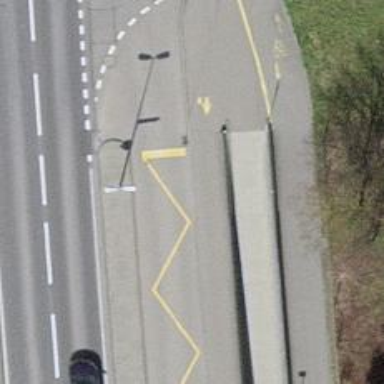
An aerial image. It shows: Platform for public transport is situated by the road.